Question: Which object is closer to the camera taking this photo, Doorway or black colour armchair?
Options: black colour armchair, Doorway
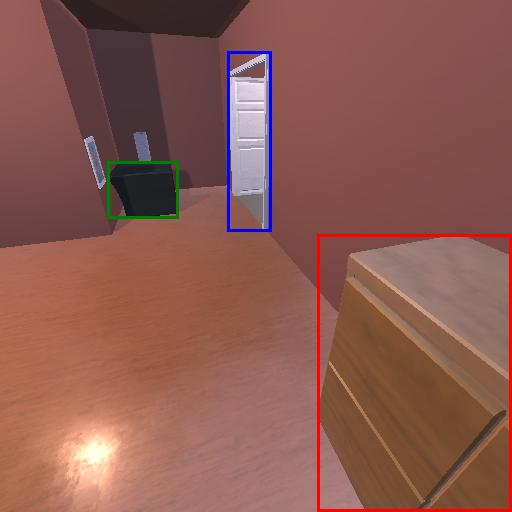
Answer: black colour armchair